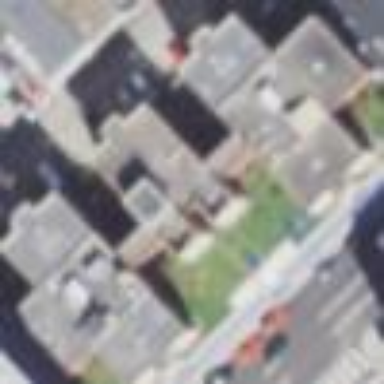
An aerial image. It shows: Dormitory building.